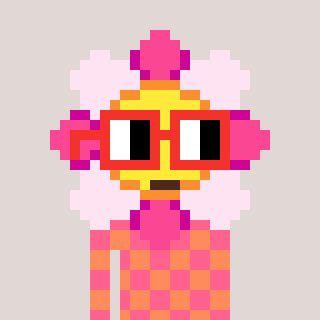
a pixel art character with square red glasses, a flower-shaped head and a peachy-colored body on a warm background